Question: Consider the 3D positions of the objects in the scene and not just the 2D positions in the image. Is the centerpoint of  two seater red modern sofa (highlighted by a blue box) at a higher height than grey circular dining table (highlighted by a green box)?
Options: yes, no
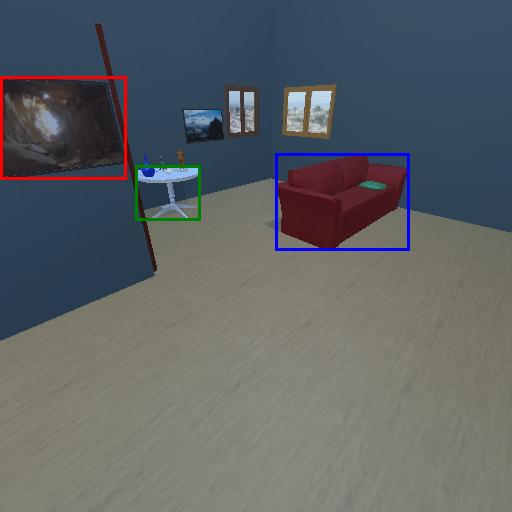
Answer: yes